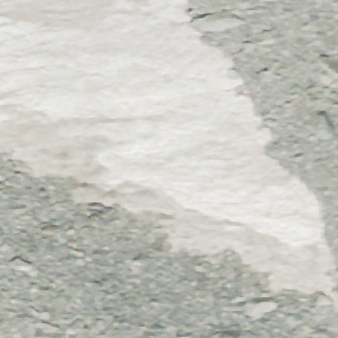
Label: other